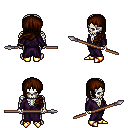
a pixel art fantasy rpg character, male body template, skeleton, purple robe, metal pants, brown left-swept hairstyle, bracelets, gold boots, spear, four views (front, back, left, right), 2x2 character sprite sheet, small pixel art, hard edges, no anti-aliasing